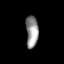
Tissue: lung
Cell type: Endothelial cells
Senescence score: 0.6028
Nuclear area (px): 391
Mean DAPI intensity: 146.307